Interaction volume radius: 10 \u00c5
Interaction volume height: 10 \u00c5
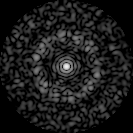
Disorder parameter: 0.8551